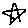
Label: star